Aerial crown-view tile of a tropical tree (Barro Colorado Island, Panama), acquired 20250414:
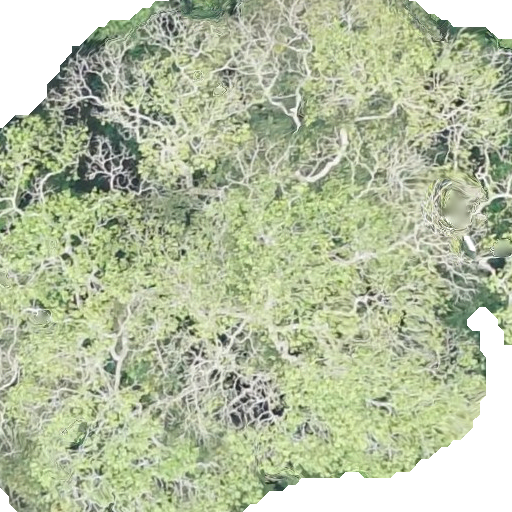
Species: Dipteryx oleifera
GBIF accepted scientific name: Dipteryx oleifera
Crown area: 422.496 m²